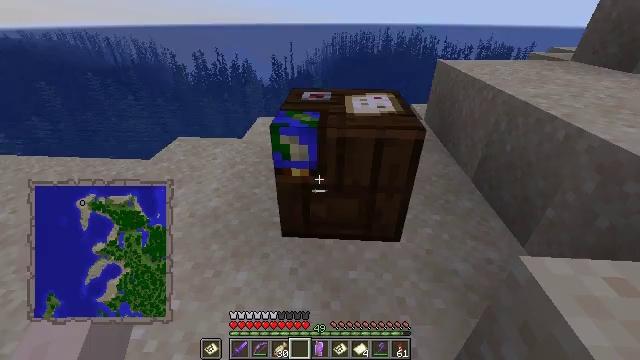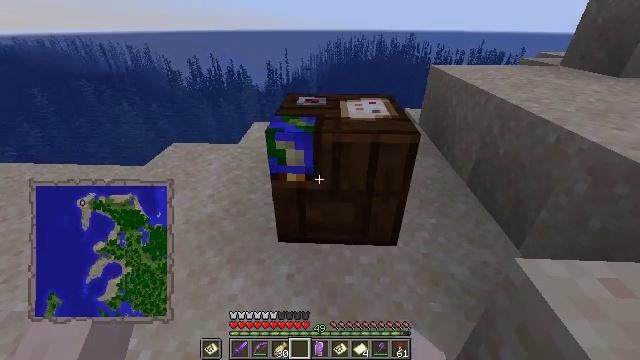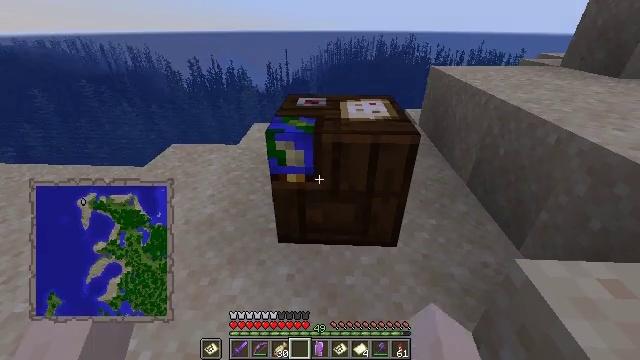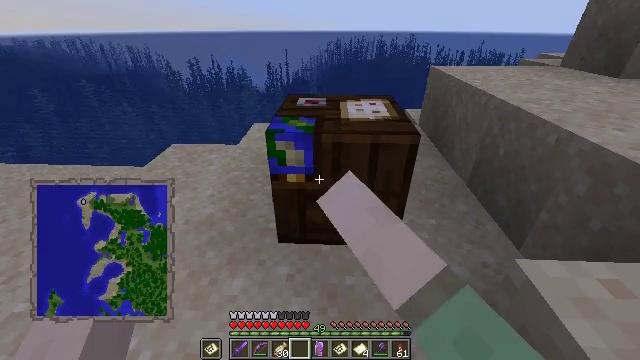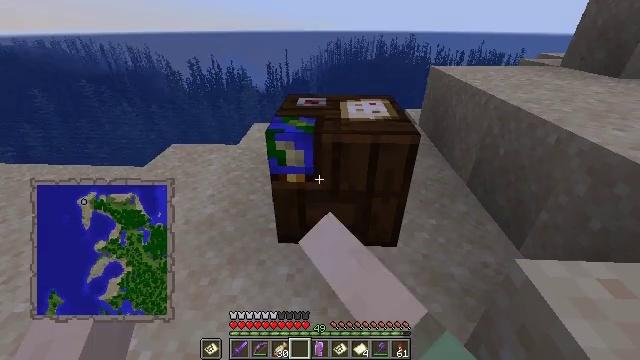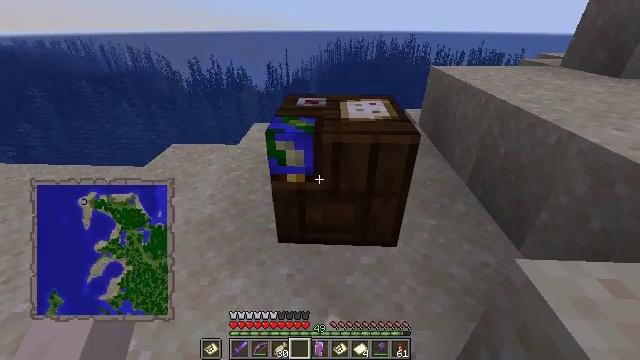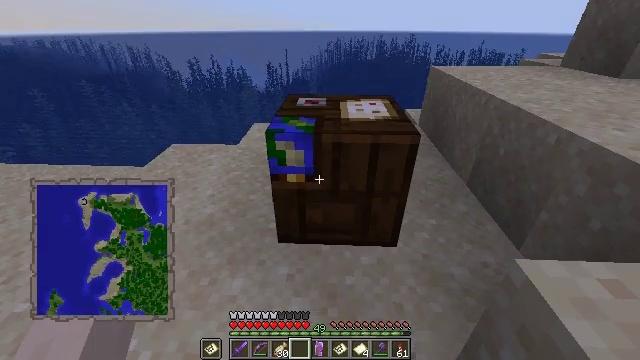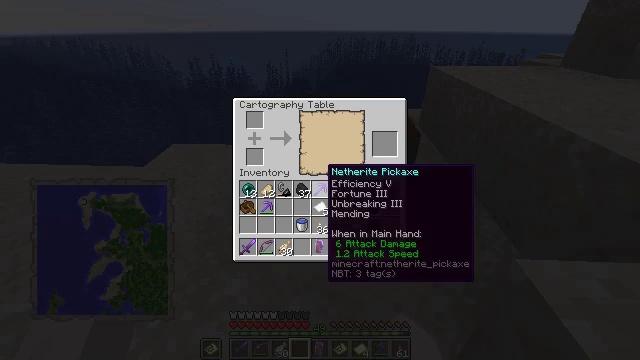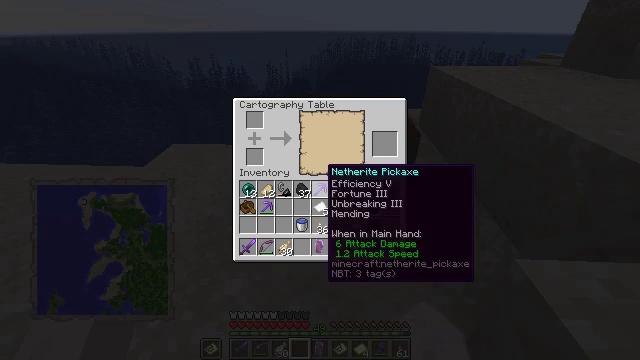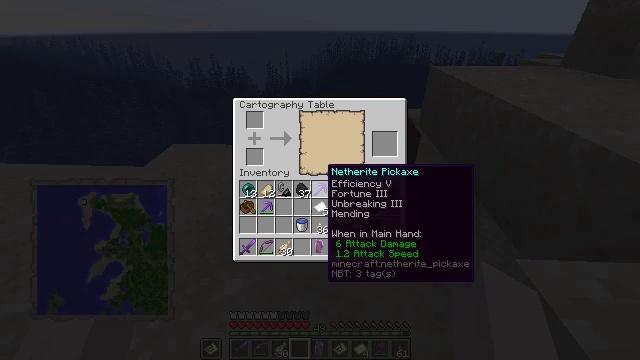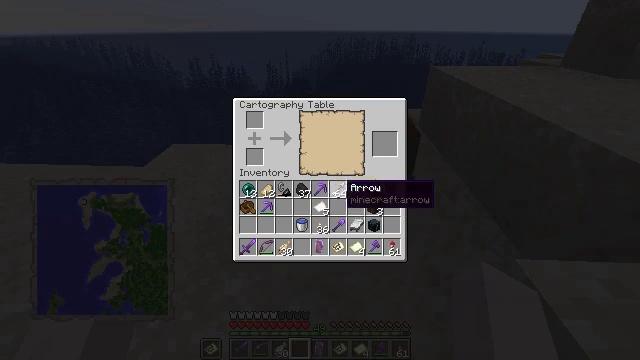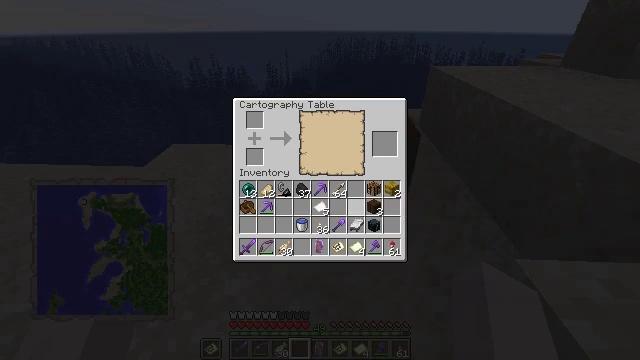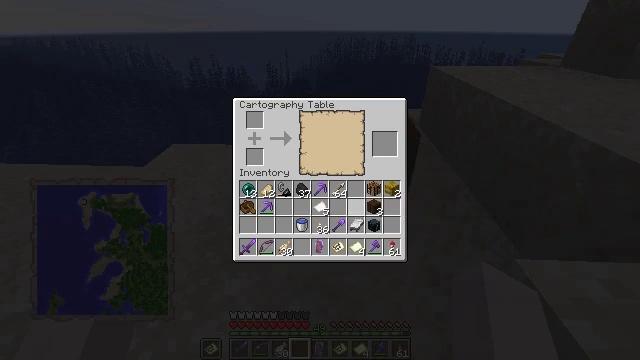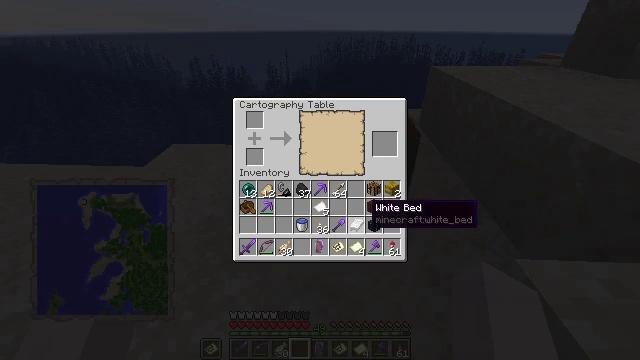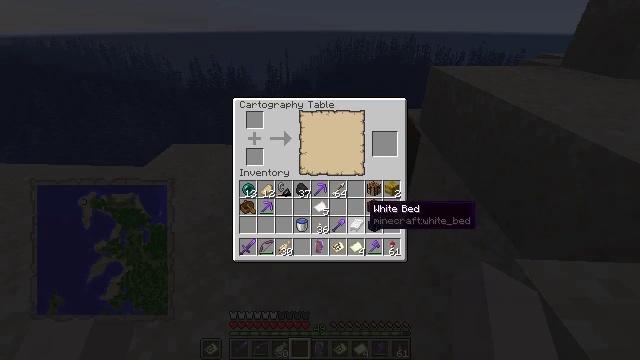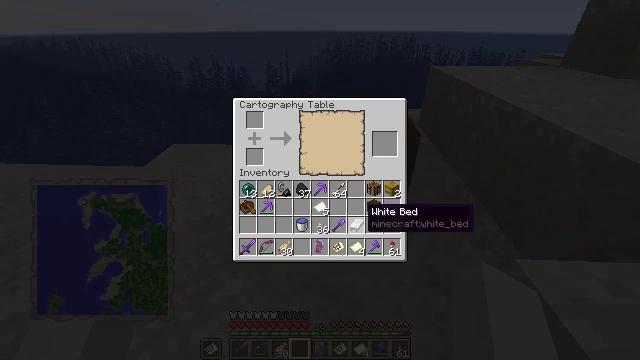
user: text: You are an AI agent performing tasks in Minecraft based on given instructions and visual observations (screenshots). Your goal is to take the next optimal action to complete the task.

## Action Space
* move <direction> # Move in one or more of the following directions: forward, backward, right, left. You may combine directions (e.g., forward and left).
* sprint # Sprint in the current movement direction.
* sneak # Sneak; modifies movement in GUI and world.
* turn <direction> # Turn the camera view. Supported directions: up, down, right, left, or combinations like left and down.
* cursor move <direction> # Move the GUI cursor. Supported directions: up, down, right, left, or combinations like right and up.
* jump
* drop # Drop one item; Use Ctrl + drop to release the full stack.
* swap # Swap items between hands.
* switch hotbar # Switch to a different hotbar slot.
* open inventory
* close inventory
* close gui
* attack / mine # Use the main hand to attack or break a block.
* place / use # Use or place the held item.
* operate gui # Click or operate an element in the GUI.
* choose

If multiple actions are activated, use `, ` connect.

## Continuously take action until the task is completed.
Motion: motion action
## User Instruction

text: Gather the cartography table from its current location.
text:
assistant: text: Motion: turn right and up
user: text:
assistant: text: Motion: use / place
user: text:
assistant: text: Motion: use / place
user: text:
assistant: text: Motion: use / place
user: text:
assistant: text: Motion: use / place
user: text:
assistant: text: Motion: no_op
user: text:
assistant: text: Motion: no_op
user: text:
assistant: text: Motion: no_op
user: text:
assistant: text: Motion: no_op
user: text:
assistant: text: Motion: turn right and down
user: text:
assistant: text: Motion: turn right and down
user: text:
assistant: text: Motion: no_op
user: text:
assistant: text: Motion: no_op
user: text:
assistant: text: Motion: no_op
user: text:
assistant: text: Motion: no_op
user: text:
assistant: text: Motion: sneak
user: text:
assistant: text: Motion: sneak, turn left and down
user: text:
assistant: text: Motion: sneak
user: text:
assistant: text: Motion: sneak
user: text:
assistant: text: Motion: sneak, turn left and down
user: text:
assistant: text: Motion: sneak
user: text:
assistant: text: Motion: sneak
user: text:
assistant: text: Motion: sneak
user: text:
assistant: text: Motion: sneak
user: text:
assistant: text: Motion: sneak
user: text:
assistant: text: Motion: sneak, attack / mine
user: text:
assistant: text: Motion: sneak, attack / mine
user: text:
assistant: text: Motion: sneak, attack / mine
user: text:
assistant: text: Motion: sneak, turn up
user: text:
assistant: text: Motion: sneak, turn up